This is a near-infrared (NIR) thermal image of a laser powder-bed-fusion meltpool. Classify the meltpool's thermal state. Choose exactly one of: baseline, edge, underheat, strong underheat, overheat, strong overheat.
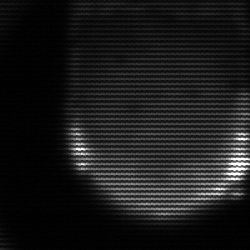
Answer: edge